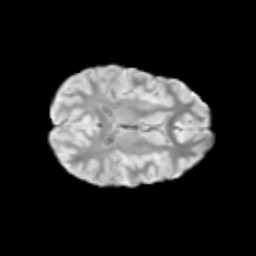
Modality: T2w
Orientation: axial
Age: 10
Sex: female
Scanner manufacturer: siemens
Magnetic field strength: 3 T
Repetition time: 3.8 s
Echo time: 0.07 s